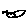
Label: bird